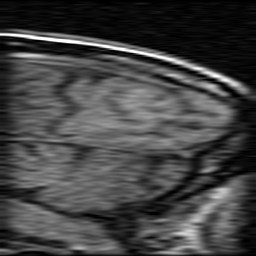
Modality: inplaneT1
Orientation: sagittal